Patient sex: M
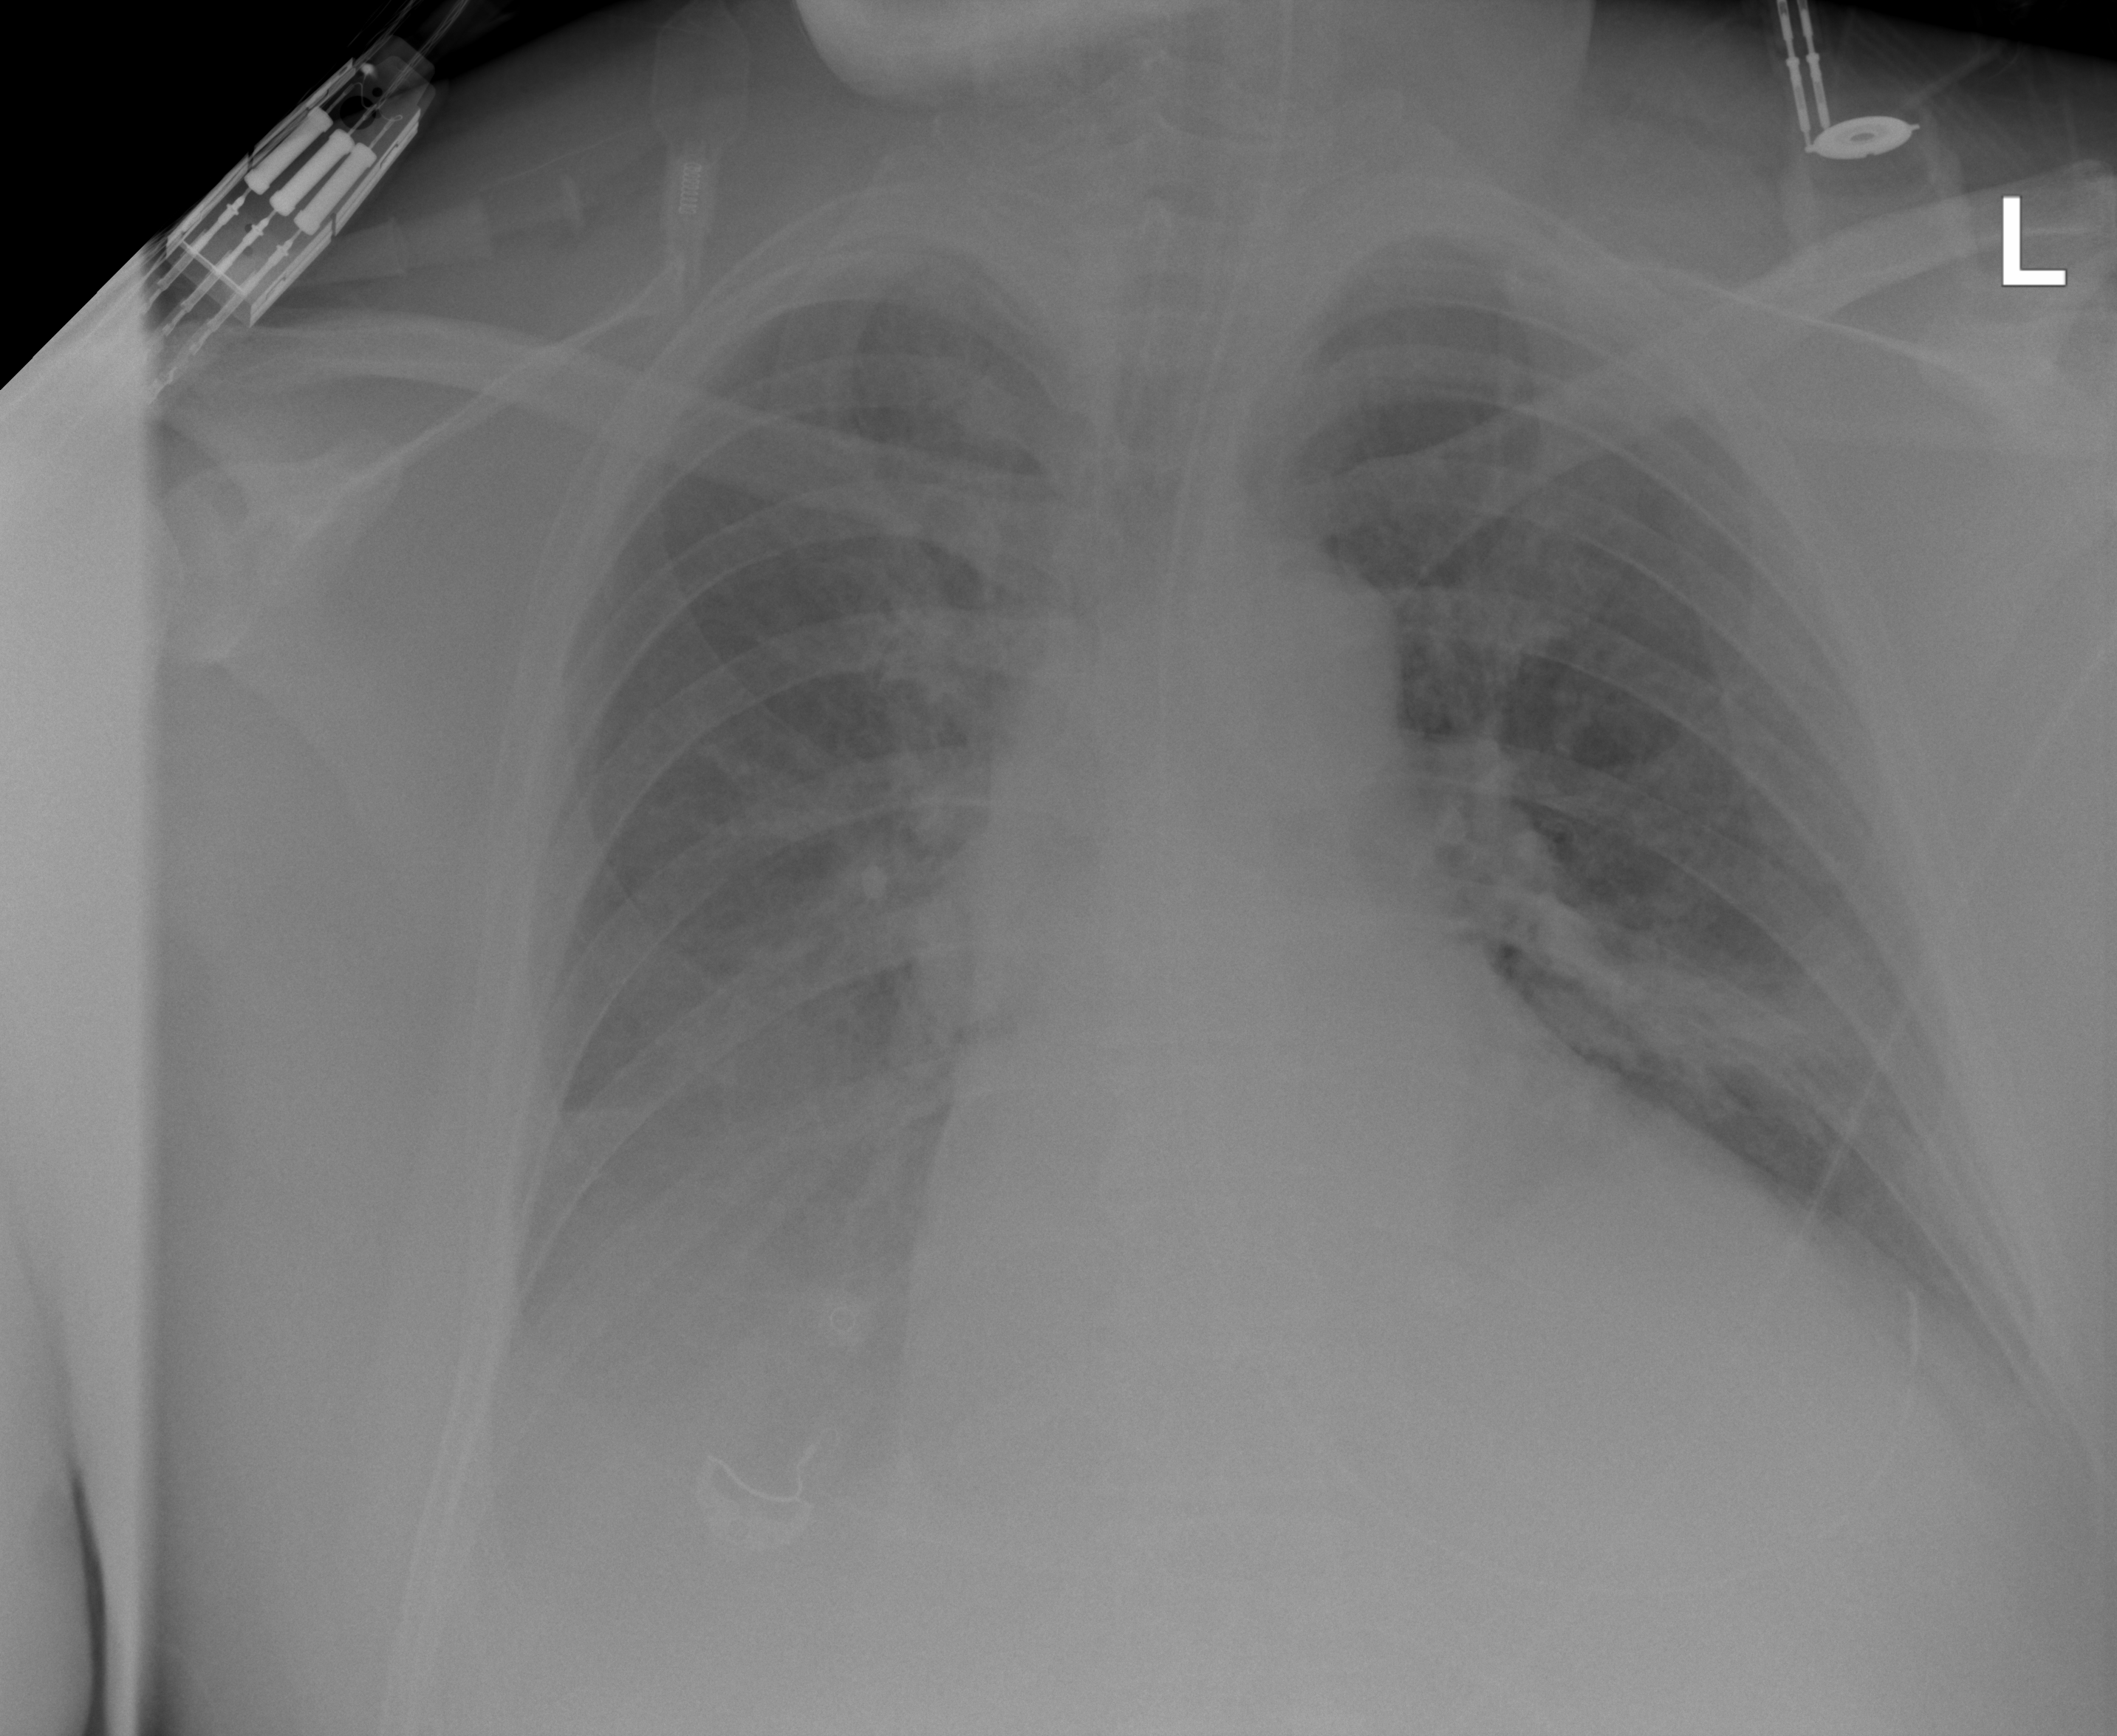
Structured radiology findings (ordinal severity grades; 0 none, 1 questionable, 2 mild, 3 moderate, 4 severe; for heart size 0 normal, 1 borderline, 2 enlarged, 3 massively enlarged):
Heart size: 2
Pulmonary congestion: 2
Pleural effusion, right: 3
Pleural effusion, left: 2
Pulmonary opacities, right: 3
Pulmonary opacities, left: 1
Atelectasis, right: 3
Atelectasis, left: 2